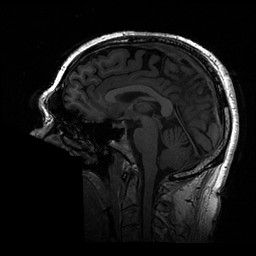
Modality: T1w
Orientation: axial